I will show an image sequence of human cooking. I have annotated the images with numbered circles. Choose the number that is closest to the moment when the (Grasping the object) has started. You are a five-time world champion in this game. Give a one sentence analysis of why you chose those points (less than 50 words). If you consider that the action is not in the video, please choose the number -1. Provide your answer at the end in a json file of this format: {"points": []}
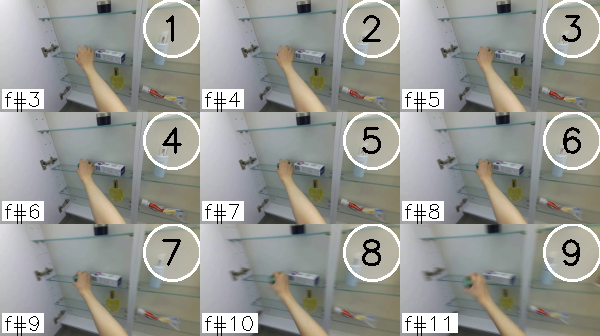
Frame 3 shows the clearest moment of hand-object contact.
{"points": [3]}